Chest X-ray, PA view. Patient: 57 years old, sex M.
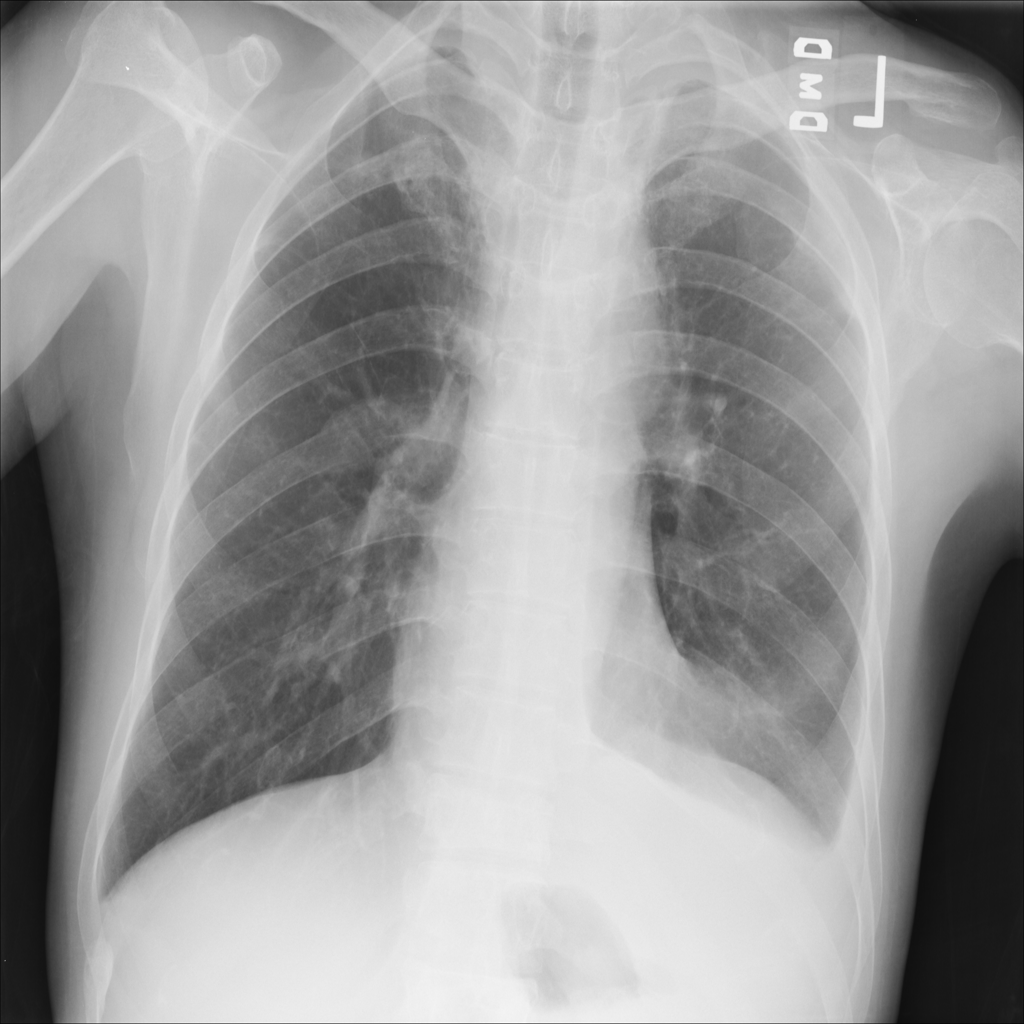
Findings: Effusion, Fibrosis